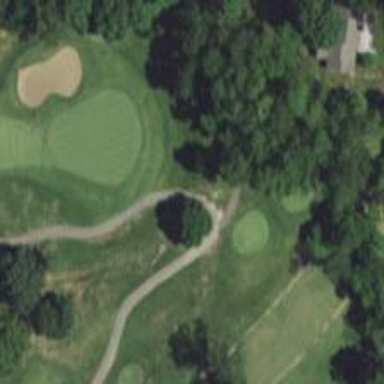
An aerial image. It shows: Asphalt path designated as golf cartpath.